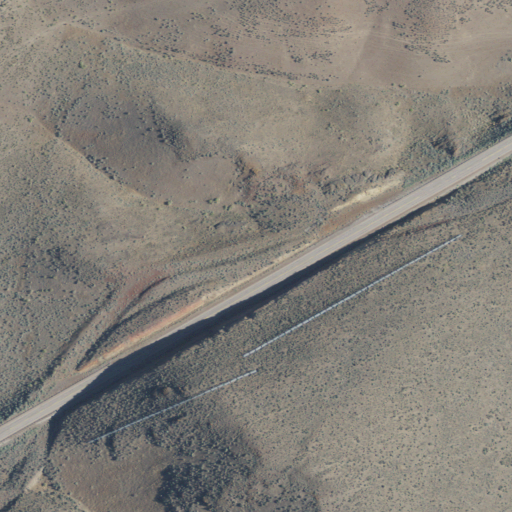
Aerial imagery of gap in Oregon named Hogback Summit containing shrub, low intensity development, medium intensity development, and open development